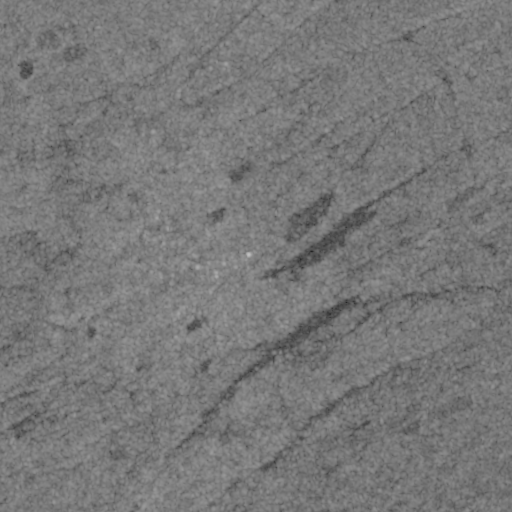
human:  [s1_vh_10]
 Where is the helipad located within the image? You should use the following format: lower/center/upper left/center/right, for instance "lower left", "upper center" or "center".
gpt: The helipad is located in the center of the image.
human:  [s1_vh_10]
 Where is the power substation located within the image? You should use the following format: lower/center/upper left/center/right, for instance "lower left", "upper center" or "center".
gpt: The power substation is located in the upper left of the image.
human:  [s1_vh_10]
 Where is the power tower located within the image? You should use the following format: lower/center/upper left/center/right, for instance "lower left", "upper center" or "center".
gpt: The power tower is located in the upper left of the image.
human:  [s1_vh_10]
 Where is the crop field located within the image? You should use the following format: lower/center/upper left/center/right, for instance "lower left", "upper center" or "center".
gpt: There is no crop field in the image.

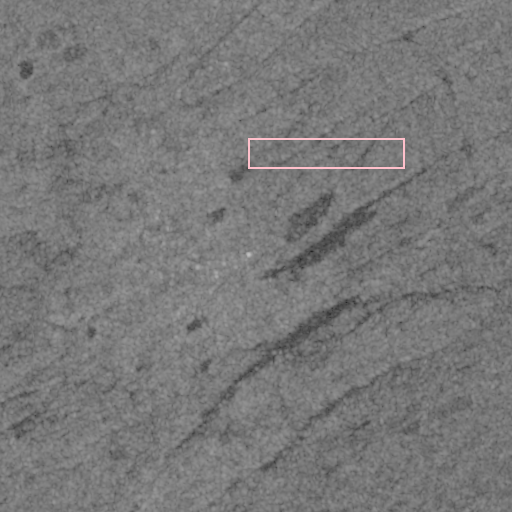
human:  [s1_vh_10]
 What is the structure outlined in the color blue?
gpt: There is no blue outline.
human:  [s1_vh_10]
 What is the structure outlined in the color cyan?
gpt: There is no structure outlined in cyan.